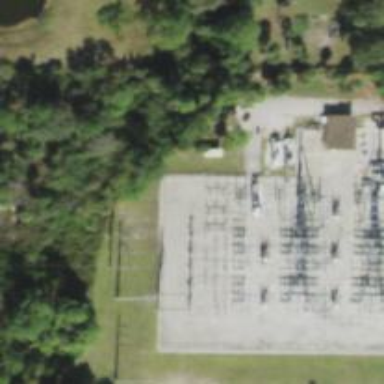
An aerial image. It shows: Switch for power supply.